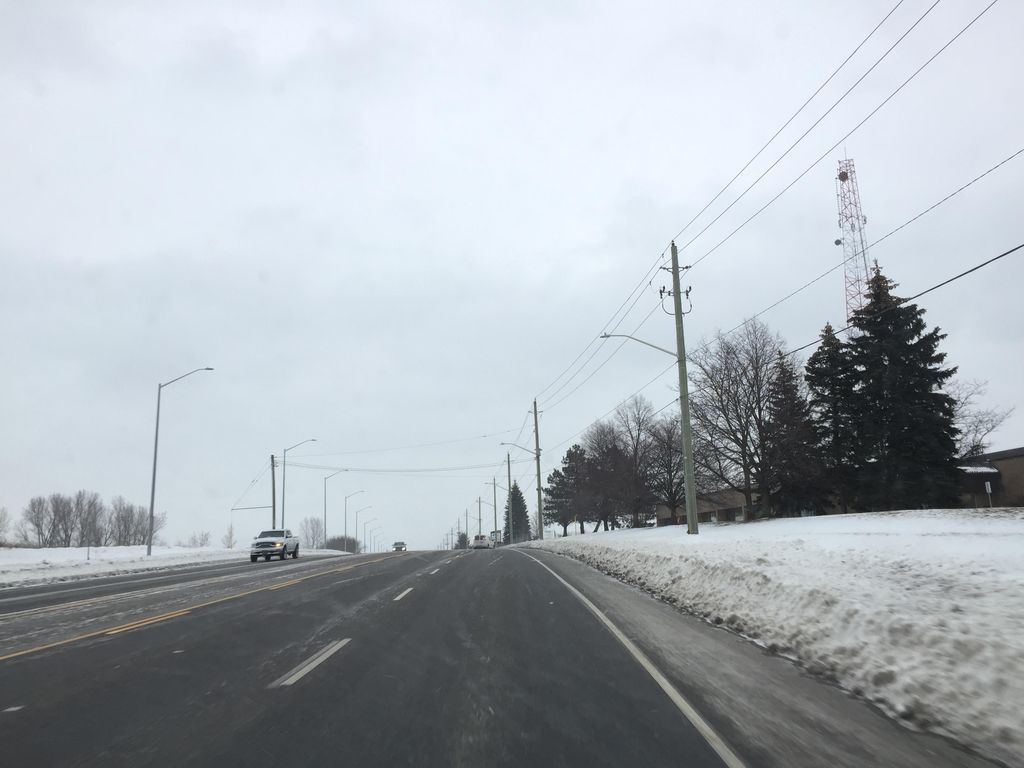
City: kitchener-waterloo